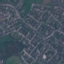
Land use / land cover class: Residential